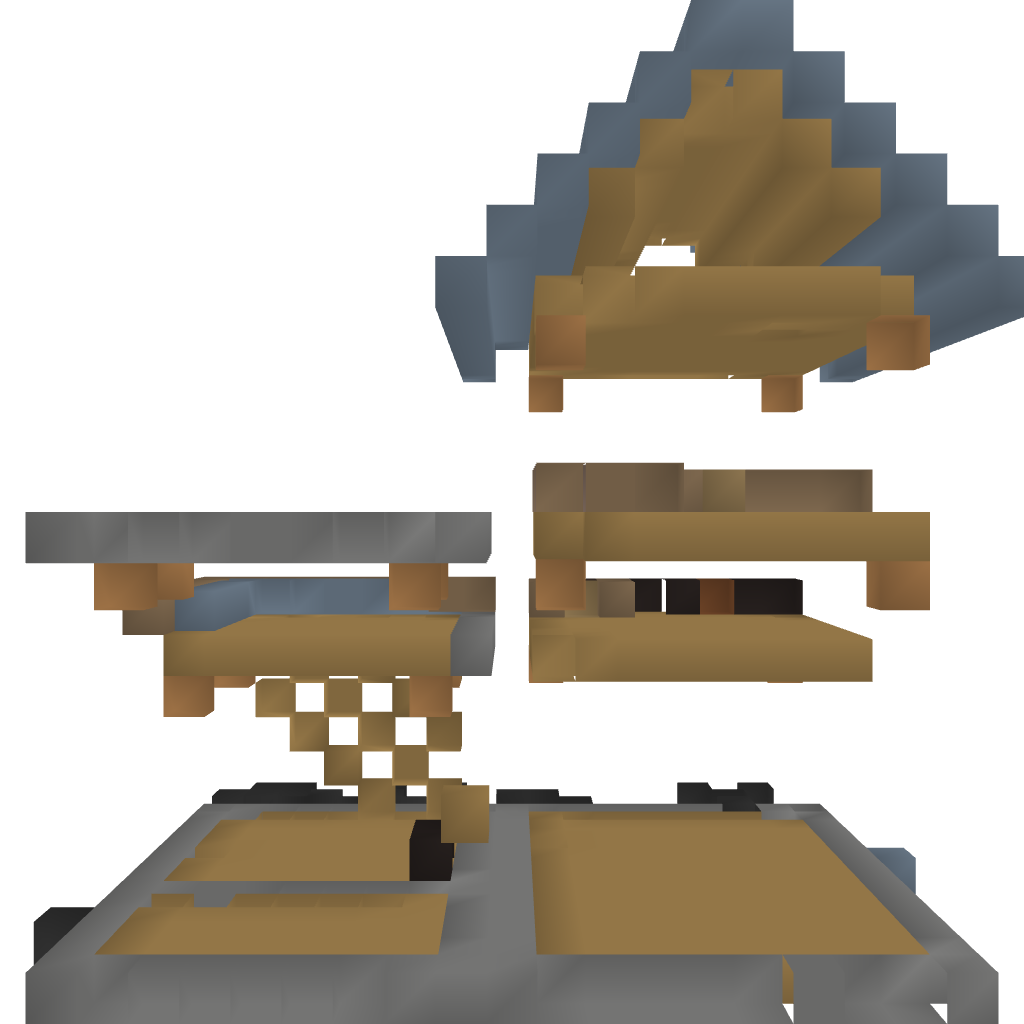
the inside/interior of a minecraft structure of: A modern house.